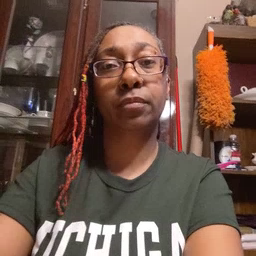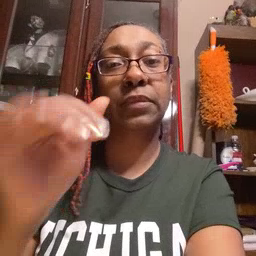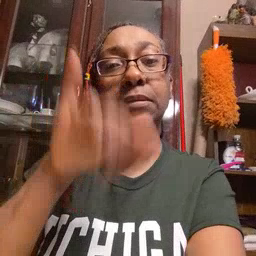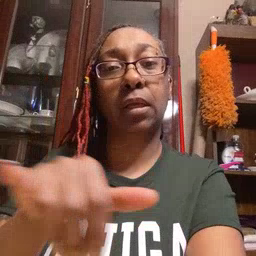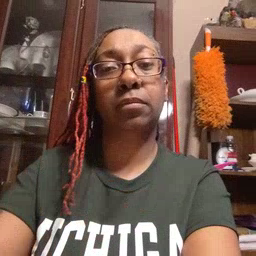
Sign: stay